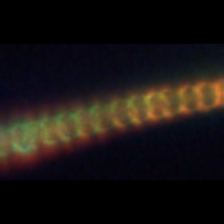
Taxon: Chaetoceros
Group: Diatoms